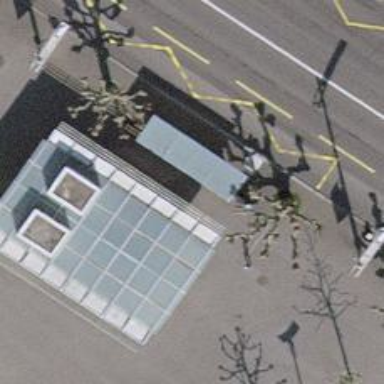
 serving as platform for public transportation."